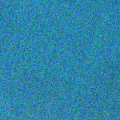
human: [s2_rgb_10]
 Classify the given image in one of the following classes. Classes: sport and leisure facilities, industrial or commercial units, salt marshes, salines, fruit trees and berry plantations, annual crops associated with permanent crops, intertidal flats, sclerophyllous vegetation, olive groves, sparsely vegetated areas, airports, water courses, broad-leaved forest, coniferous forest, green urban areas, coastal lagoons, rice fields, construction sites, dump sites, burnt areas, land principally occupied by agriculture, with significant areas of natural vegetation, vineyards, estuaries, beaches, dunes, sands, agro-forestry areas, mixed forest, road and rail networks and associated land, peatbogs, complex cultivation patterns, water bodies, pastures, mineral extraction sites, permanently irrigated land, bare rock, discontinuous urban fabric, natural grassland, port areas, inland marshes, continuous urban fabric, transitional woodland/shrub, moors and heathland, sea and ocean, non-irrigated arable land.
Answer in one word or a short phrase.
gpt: sea and ocean